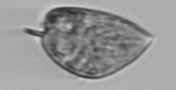
Label: Prorocentrum_micans